Question: What data is left?
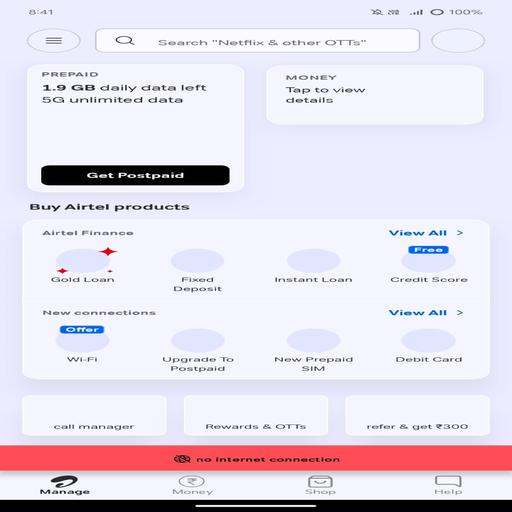
Answer: 1.9 GB daily